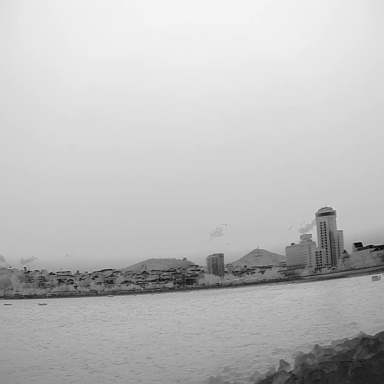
There are two bulk_carriers in the infrared image.